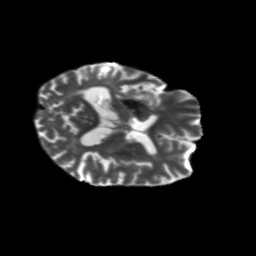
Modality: T2w
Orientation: axial
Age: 68
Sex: male
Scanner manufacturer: siemens
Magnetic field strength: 3 T
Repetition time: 5.47 s
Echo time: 0.0854 s